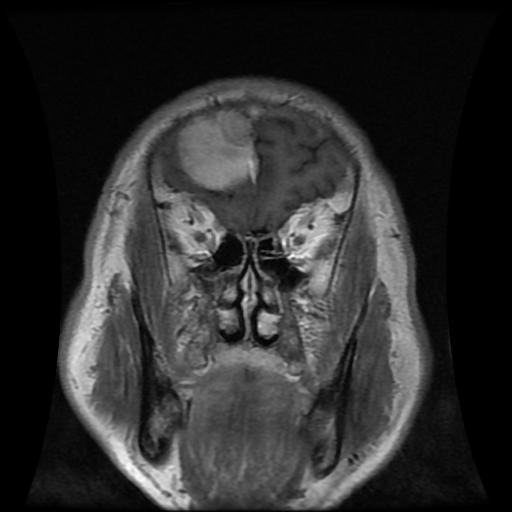
Label: meningioma